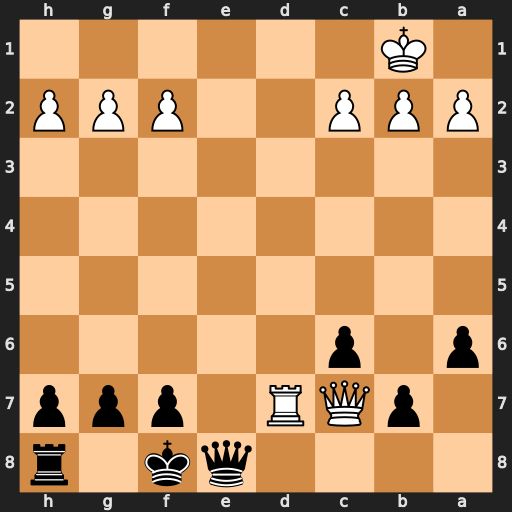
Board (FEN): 4qk1r/1pQR1ppp/p1p5/8/8/8/PPP2PPP/1K6
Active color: b
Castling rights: -
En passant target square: -
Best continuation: Qe1+ Rd1 Qxd1#